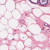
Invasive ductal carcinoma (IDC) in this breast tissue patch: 0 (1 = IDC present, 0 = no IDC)